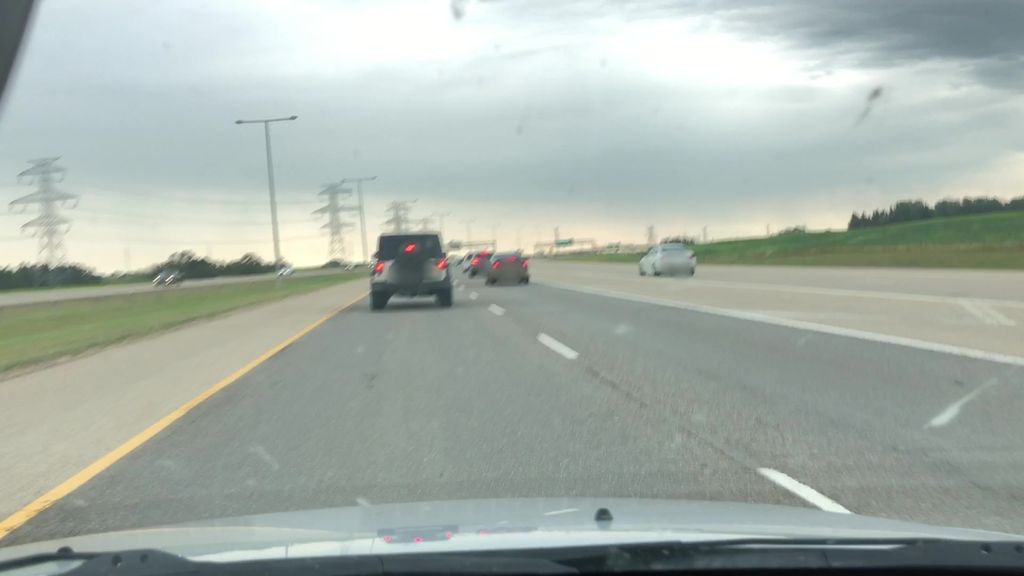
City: edmonton